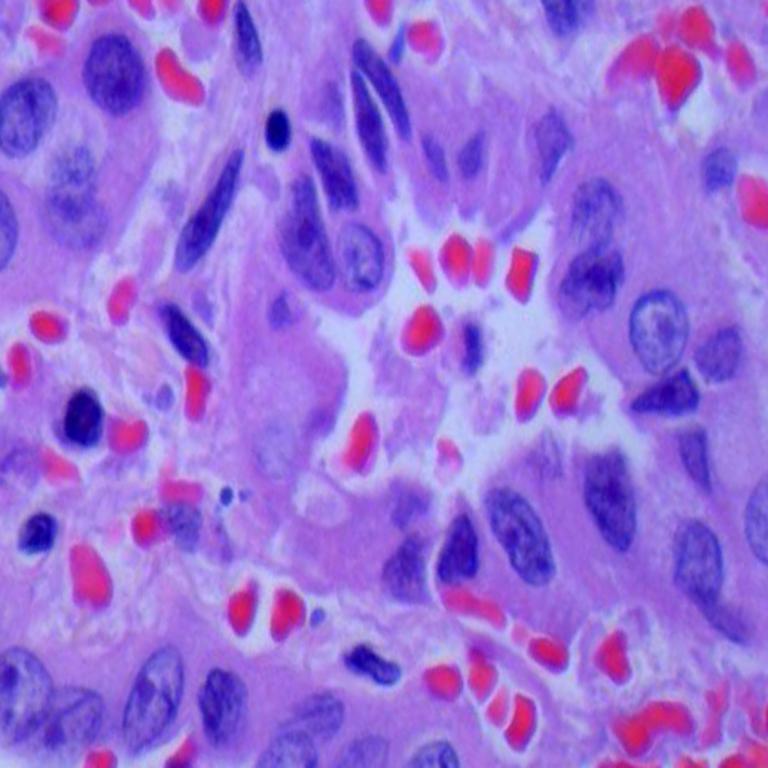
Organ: lung
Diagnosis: adenocarcinomas